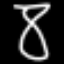
Label: hourglass